Aerial crown-view tile of a tropical tree (Barro Colorado Island, Panama), acquired 20241216:
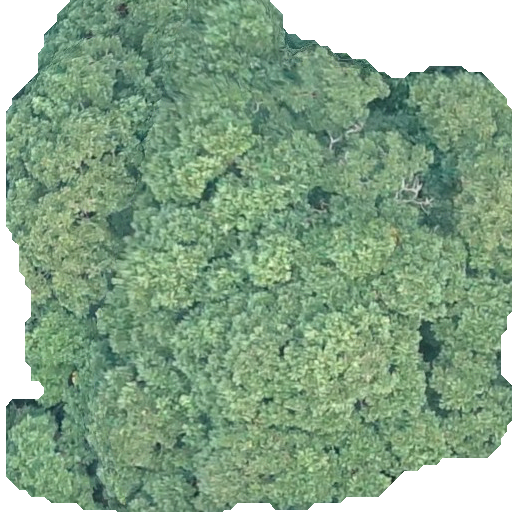
Species: Dipteryx oleifera
GBIF accepted scientific name: Dipteryx oleifera
Crown area: 344.702 m²